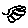
Label: bird